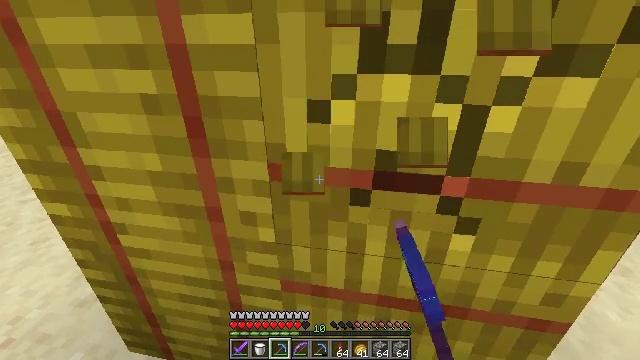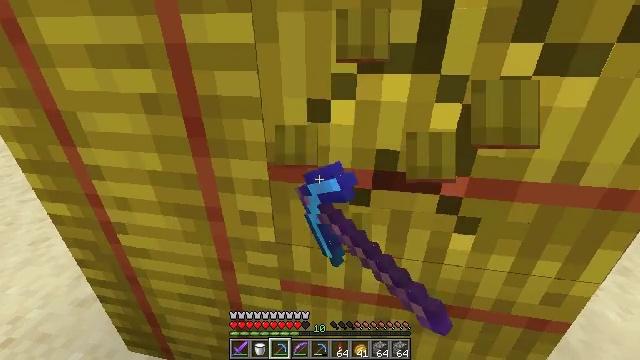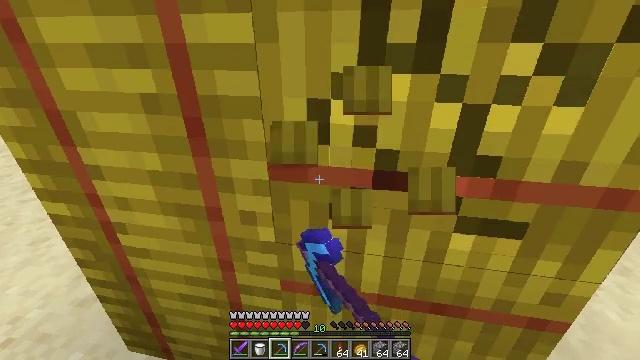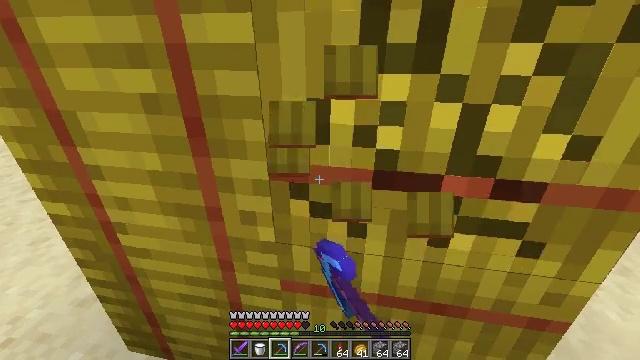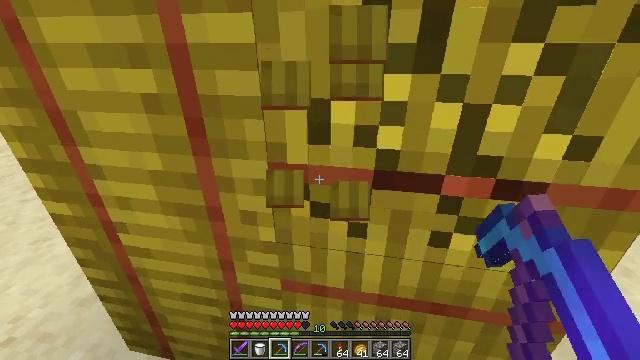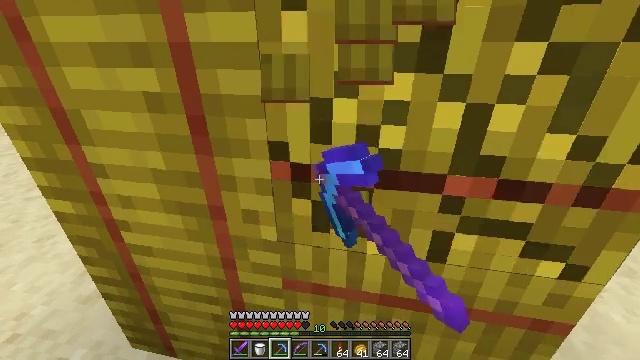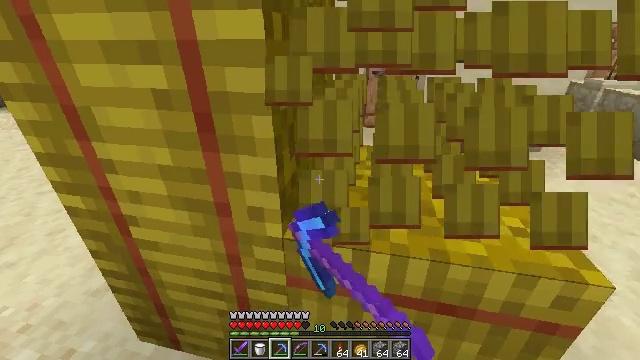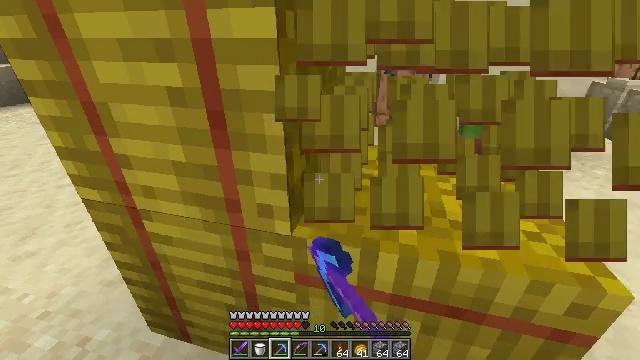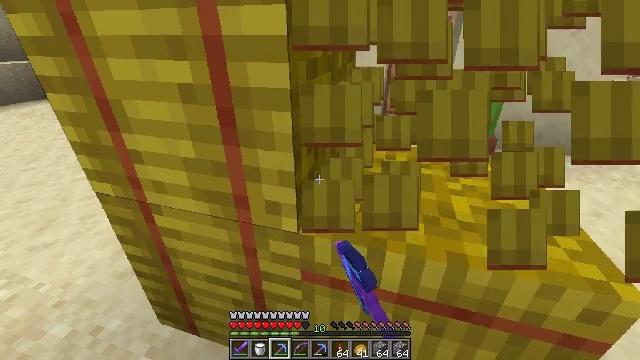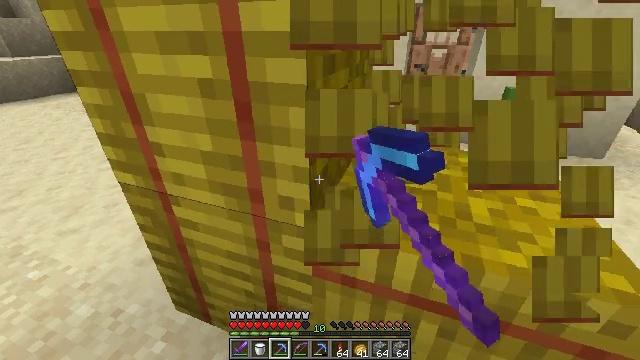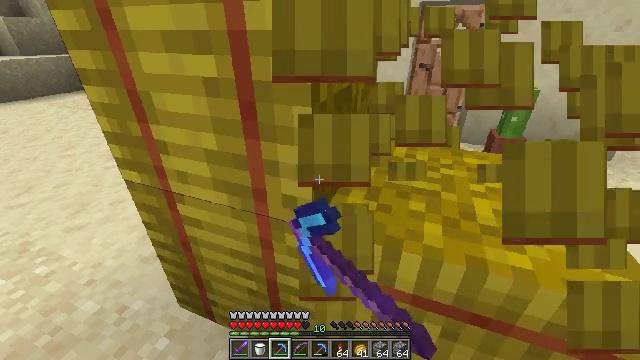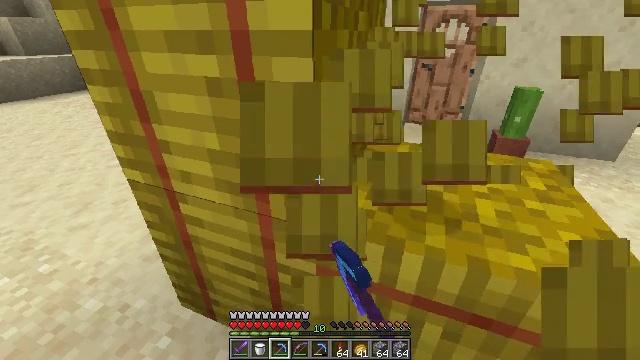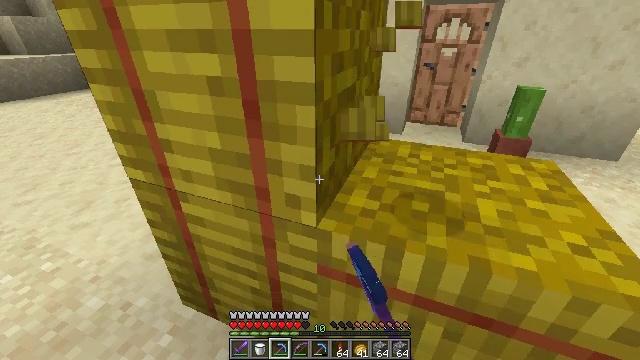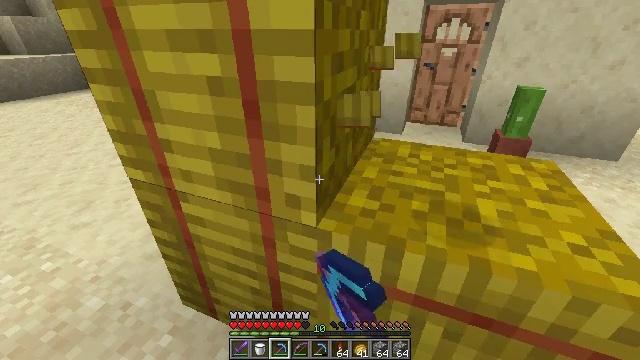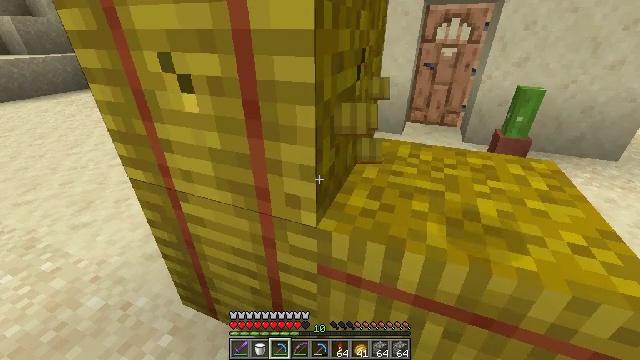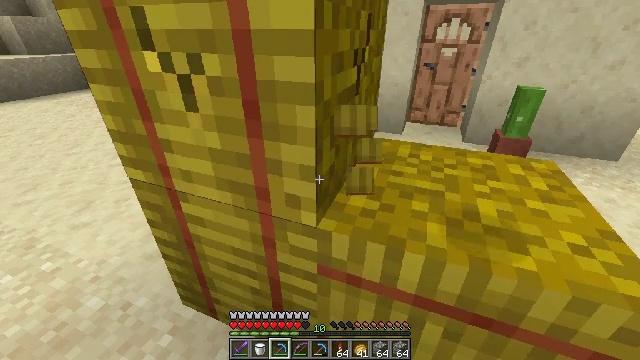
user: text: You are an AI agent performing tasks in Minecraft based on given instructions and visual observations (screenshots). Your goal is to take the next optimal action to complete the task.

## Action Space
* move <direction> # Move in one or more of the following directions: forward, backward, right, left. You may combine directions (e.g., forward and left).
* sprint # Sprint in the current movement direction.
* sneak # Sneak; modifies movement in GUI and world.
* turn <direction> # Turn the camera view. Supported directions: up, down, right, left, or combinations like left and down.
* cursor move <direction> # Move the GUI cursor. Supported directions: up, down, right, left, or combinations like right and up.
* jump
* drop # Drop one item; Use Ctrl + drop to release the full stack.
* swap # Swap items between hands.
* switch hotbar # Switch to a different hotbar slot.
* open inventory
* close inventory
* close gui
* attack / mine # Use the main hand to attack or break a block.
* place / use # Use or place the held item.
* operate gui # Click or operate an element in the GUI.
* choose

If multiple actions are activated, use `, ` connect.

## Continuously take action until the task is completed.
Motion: motion action
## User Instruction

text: Collect a hay block for crafting.
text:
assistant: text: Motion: attack / mine
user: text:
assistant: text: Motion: attack / mine
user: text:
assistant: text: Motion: attack / mine
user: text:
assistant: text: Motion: attack / mine
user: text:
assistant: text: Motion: attack / mine
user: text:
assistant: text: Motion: turn left, attack / mine
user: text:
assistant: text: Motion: turn left, attack / mine
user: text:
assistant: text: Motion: turn left, attack / mine
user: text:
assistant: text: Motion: turn left, attack / mine
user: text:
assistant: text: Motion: attack / mine
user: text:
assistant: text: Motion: attack / mine
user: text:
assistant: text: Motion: attack / mine
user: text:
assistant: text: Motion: attack / mine
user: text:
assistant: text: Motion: attack / mine
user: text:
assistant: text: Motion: attack / mine
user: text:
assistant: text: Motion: attack / mine
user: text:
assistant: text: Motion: attack / mine
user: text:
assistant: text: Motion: attack / mine
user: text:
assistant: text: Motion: attack / mine
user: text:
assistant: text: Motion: attack / mine
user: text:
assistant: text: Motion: attack / mine
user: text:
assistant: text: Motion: attack / mine
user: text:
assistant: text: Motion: attack / mine
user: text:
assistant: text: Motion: attack / mine
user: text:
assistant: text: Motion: attack / mine
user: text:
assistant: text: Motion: attack / mine
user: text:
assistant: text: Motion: attack / mine
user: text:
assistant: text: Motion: attack / mine
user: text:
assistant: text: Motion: attack / mine
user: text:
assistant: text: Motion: attack / mine